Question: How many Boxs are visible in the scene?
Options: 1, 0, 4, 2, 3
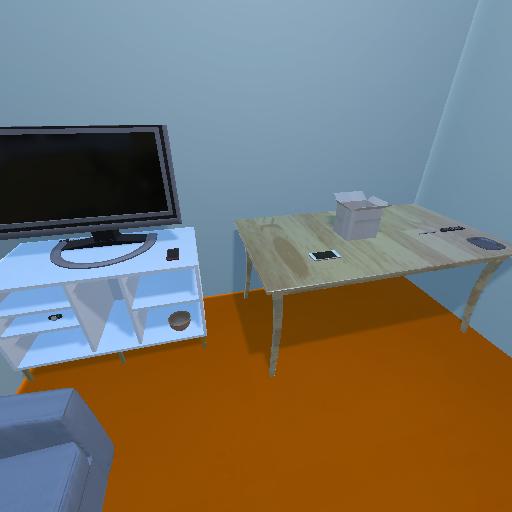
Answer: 1